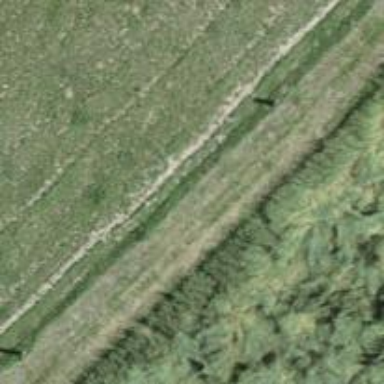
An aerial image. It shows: Path on the ground.